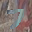
Label: 7